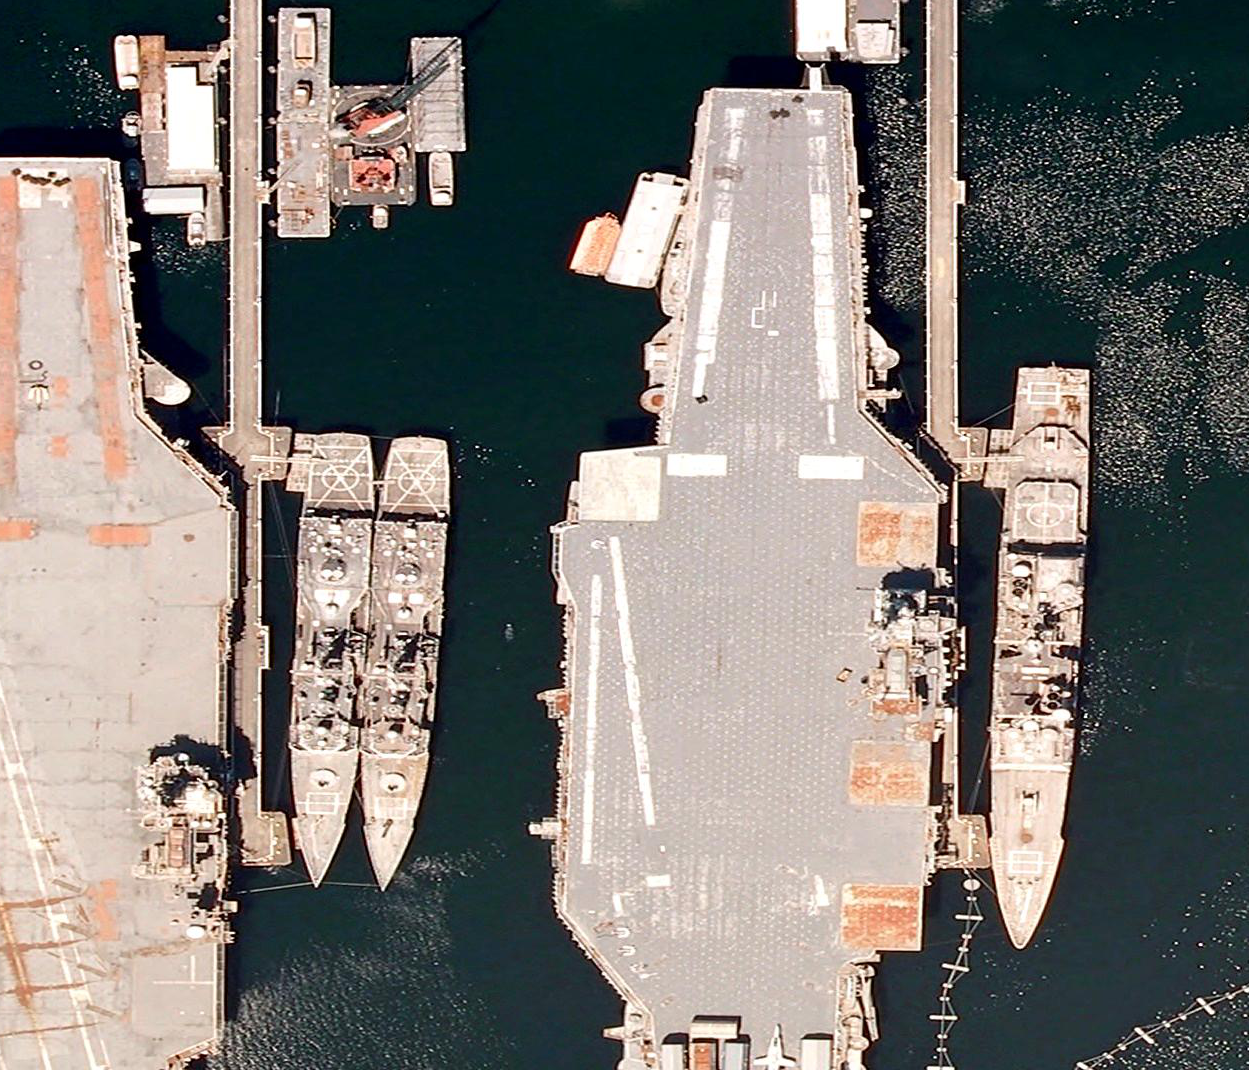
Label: aircraft_carrier